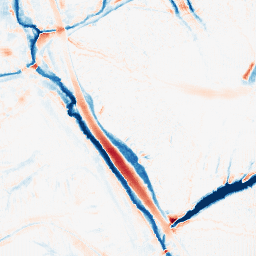
Category: morphological
Decomposition family: morphological
Decomposition parameters: operation: average
size: 10
Upsampling method: fft_zeropad
Upsampling parameters: scale: 4
Upsampling scale: 4